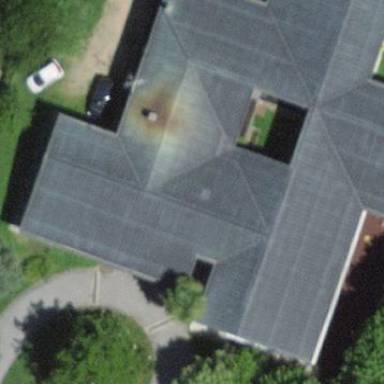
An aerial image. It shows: Kindergarten building with flat grey metal roof.